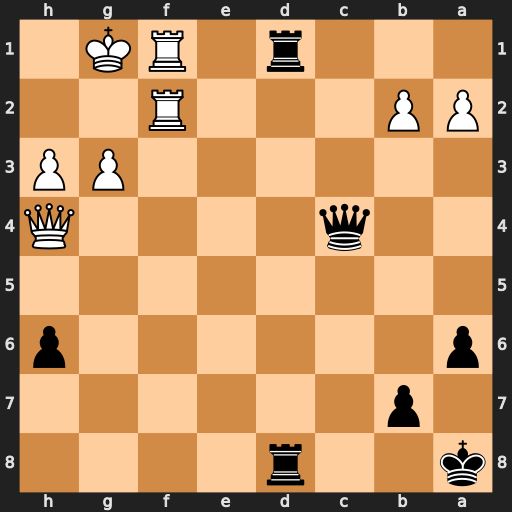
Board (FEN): k2r4/1p6/p6p/8/2q4Q/6PP/PP3R2/3r1RK1
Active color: b
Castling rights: -
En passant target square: -
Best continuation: Rxf1+ Rxf1 Qc5+ Kh1 Qc6+